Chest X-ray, PA view. Patient: 66 years old, sex M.
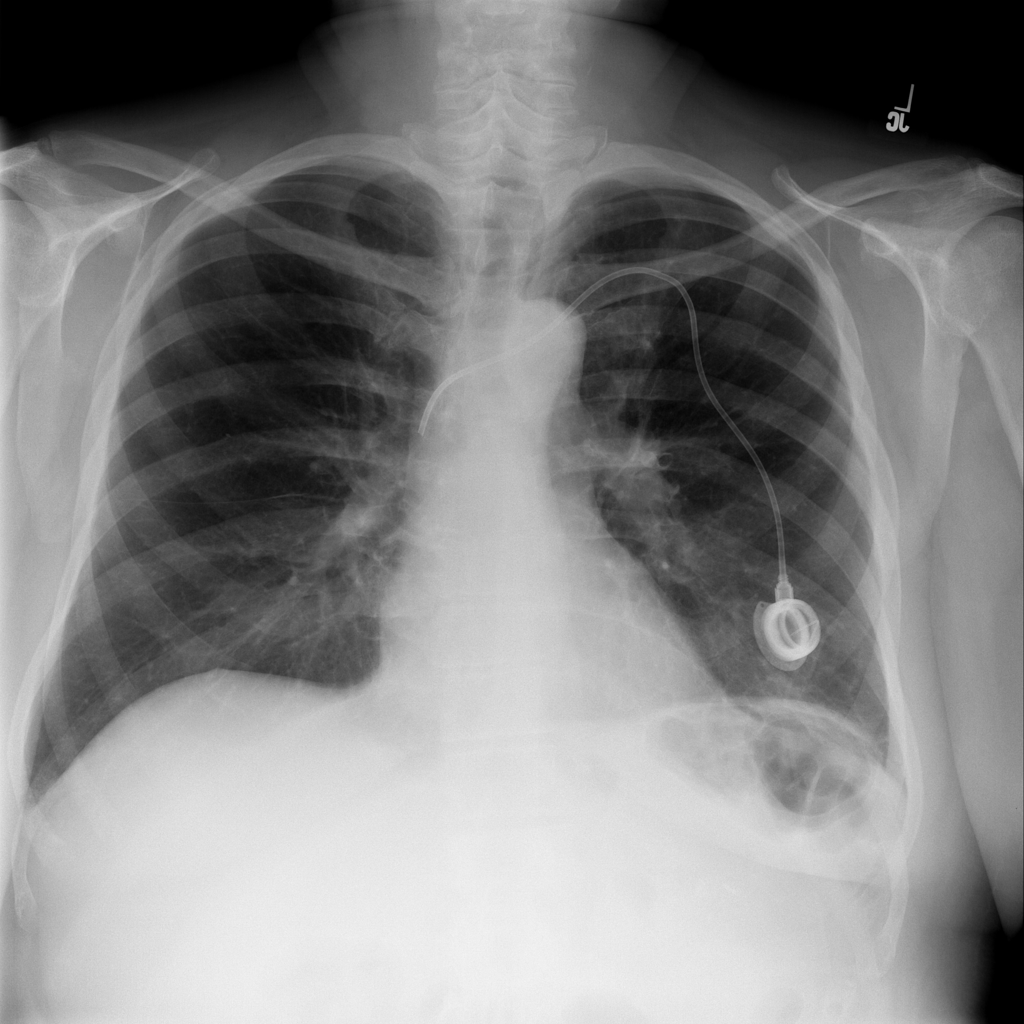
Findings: Infiltration, Pleural_Thickening